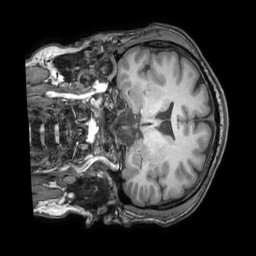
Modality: T1w
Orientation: coronal
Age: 27
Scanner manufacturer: philips
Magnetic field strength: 3 T
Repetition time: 0.007 s
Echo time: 0.003501 s